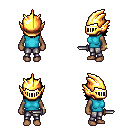
a pixel art fantasy rpg character, female body template, human, dark skin, teal sleeveless shirt, metal pants, black long bangs hairstyle, gold helm, bracelets, dagger, four views (front, back, left, right), 2x2 character sprite sheet, small pixel art, hard edges, no anti-aliasing